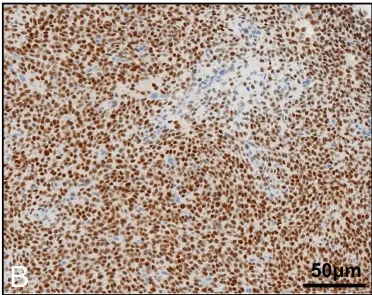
Histological appearance and immunohistochemistry staining of the tumor. Immunohistochemistry staining reveals that the tumor cells are positive for WT-1.
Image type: pathology (immunostaining)